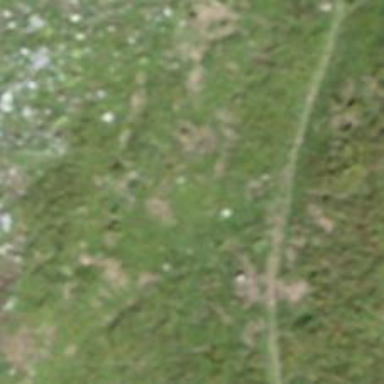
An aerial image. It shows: Ground path.